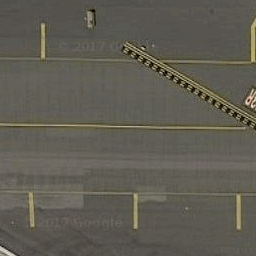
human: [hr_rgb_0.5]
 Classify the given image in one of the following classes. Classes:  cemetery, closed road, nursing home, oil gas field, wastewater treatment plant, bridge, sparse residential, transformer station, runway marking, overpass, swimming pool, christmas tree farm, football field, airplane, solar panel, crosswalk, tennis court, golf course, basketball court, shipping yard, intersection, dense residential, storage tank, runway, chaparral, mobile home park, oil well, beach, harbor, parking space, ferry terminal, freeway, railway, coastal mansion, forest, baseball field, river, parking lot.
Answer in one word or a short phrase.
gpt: runway marking